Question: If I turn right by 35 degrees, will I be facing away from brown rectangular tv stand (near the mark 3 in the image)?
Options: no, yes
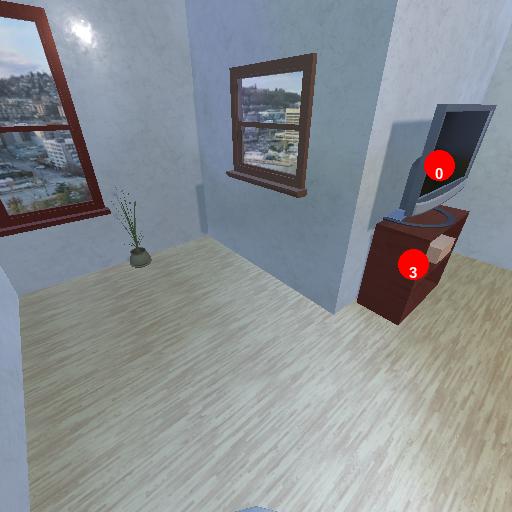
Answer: no